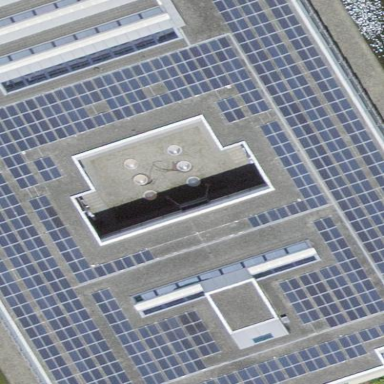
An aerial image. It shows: Building with solar photovoltaic panel power generator.